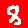
Digit: 8